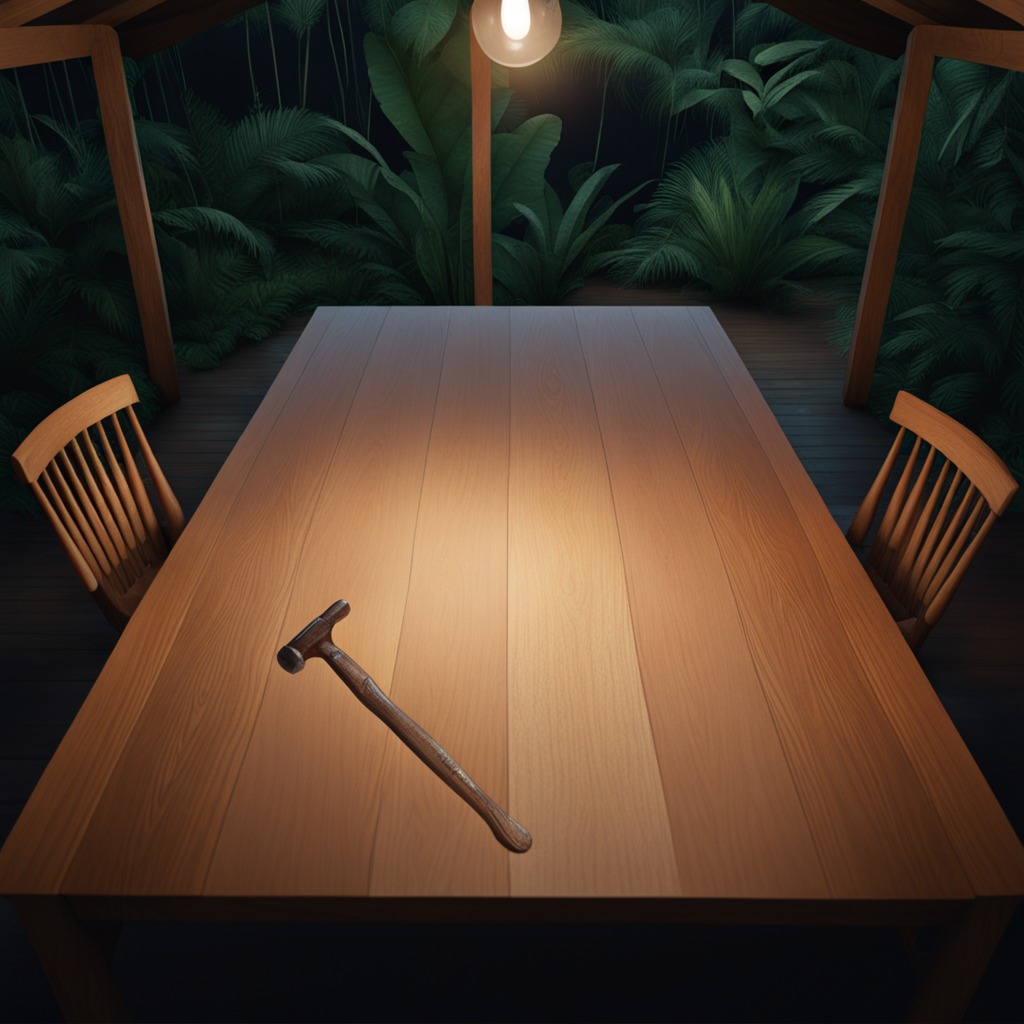
A hammer is lying on a wooden table inside a jungle field workshop tent at night dim ambient light soft shadows worn but